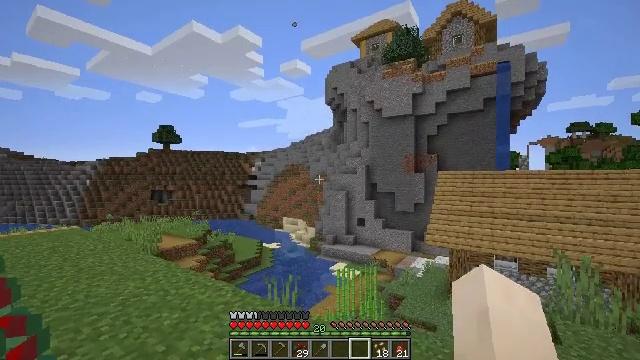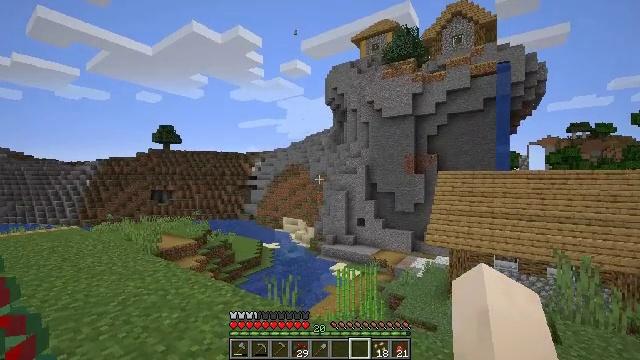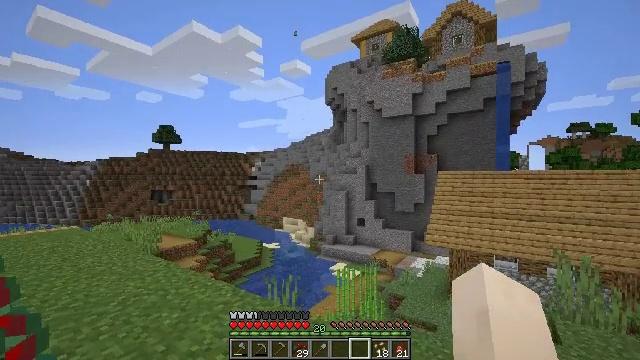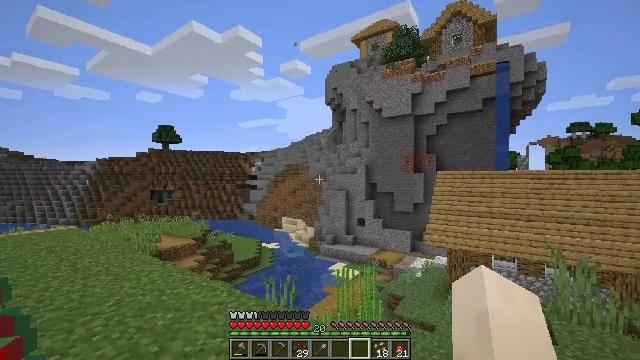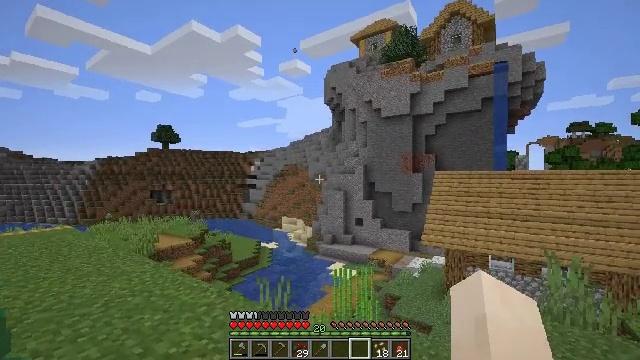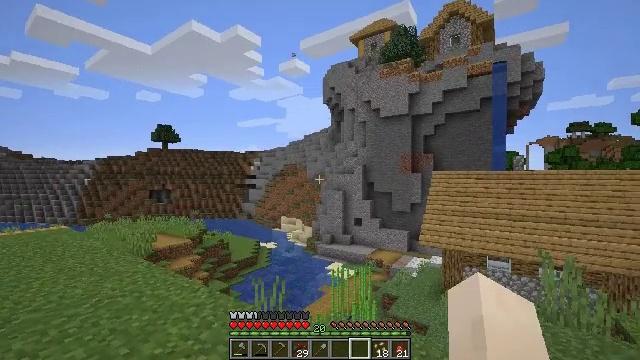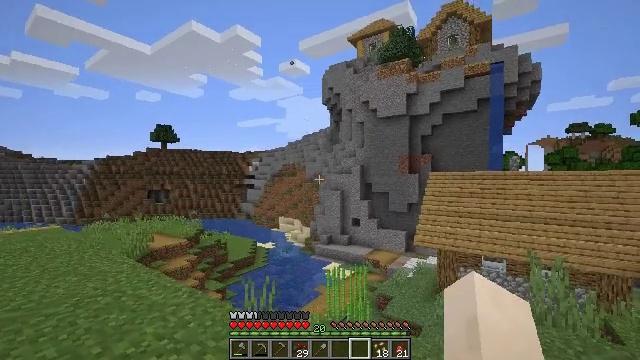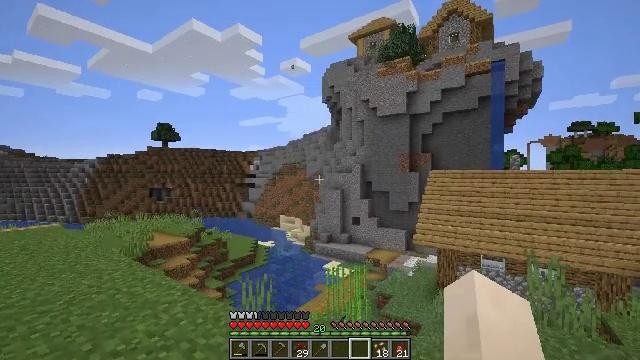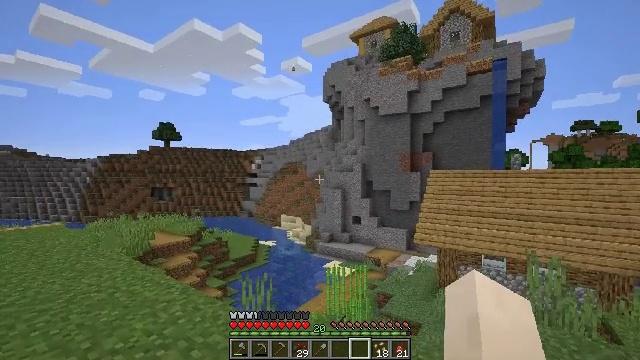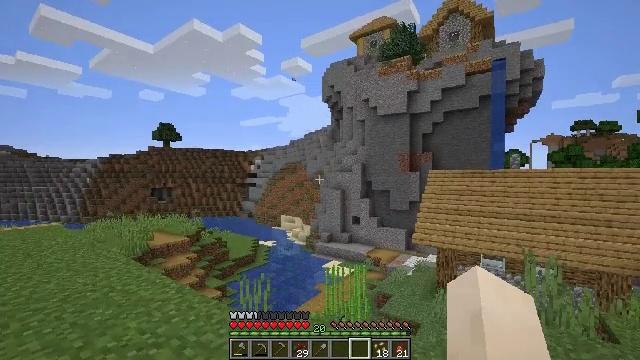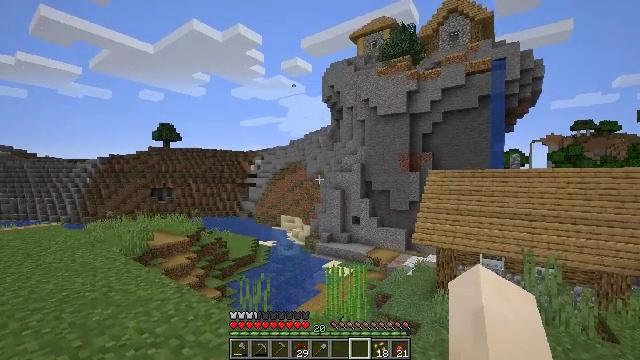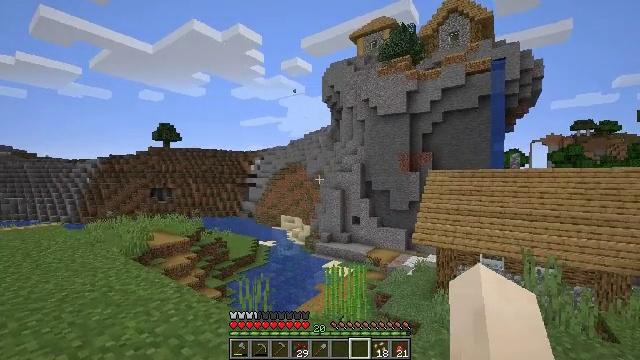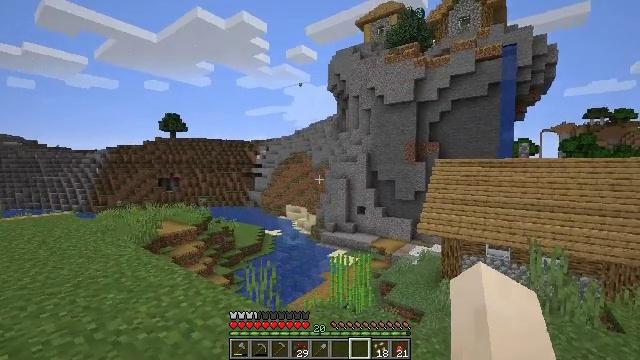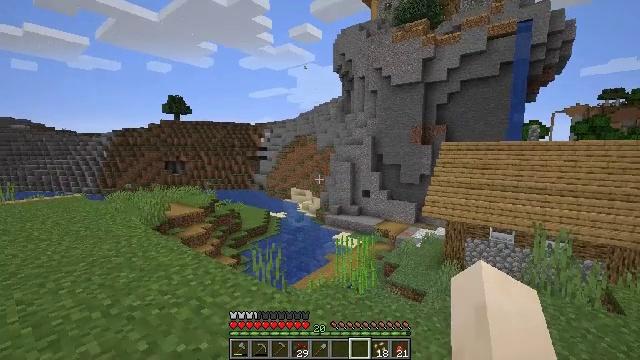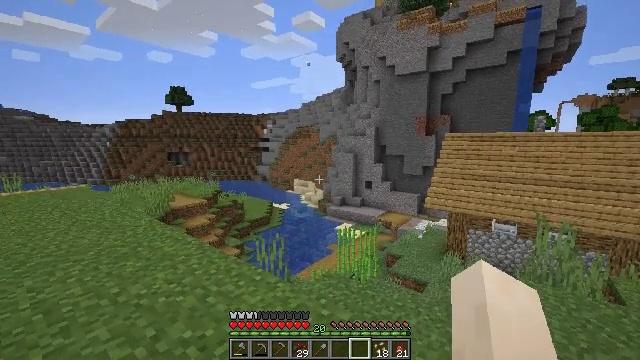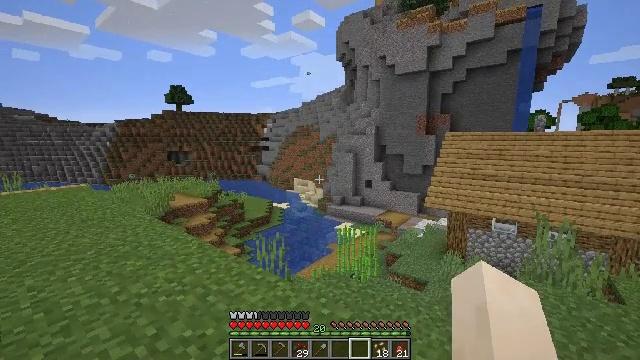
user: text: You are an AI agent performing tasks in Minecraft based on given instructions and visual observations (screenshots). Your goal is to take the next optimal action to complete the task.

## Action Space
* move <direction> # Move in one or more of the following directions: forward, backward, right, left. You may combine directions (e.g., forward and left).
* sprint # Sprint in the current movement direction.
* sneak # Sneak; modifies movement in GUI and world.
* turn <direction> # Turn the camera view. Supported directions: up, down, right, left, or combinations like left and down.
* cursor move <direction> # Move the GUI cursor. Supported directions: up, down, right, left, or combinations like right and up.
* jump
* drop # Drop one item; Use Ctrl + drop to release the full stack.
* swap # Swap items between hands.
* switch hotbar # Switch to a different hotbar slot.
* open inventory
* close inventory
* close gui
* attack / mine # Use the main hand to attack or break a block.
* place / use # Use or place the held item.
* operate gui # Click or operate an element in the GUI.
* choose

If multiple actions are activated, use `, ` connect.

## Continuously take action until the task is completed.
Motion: motion action
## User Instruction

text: Remove beetroot seeds from the inventory.
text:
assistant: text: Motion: no_op
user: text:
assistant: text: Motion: no_op
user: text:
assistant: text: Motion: move right
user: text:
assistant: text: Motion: move right
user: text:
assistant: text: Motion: move right
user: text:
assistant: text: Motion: move right
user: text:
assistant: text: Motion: no_op
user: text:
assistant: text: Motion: no_op
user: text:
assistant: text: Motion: no_op
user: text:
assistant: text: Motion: no_op
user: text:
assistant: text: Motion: no_op
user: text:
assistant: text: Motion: turn left and down
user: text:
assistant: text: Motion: turn left and down
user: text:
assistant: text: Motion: turn down
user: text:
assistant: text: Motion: no_op
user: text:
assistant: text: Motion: no_op
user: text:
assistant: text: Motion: no_op
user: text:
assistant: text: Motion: no_op
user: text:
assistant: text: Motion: no_op
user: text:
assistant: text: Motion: no_op
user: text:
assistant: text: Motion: no_op
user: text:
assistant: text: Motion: turn down
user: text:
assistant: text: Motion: no_op
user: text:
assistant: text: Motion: no_op
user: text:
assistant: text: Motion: no_op
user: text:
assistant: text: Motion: no_op
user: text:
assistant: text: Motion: no_op
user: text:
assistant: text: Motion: no_op
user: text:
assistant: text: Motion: no_op
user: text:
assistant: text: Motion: no_op